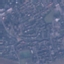
Land use / land cover: Residential